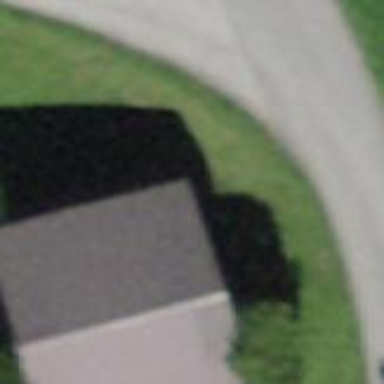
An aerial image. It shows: Rural barn.